Aerial crown-view tile of a tropical tree (Barro Colorado Island, Panama), acquired 20250616:
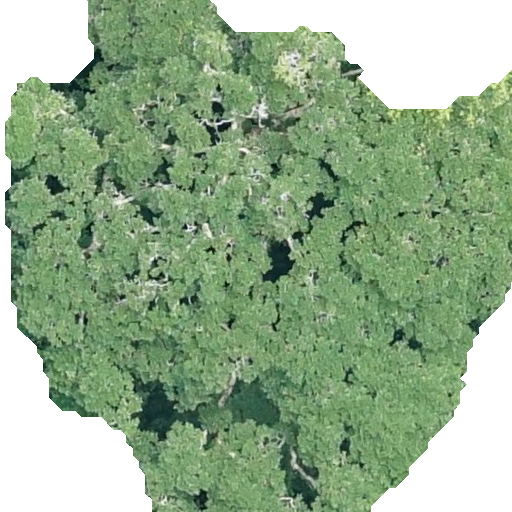
Species: Ficus insipida
GBIF accepted scientific name: Ficus insipida
Crown area: 315.367 m²